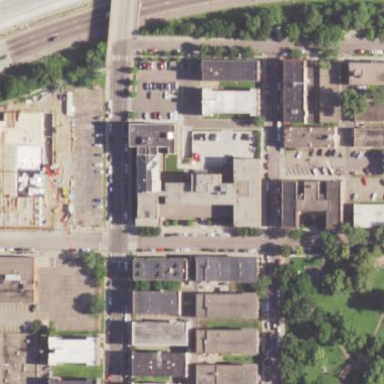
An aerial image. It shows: Building.